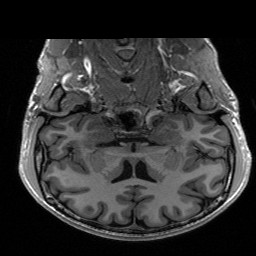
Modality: T1w
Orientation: sagittal
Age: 26
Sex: male